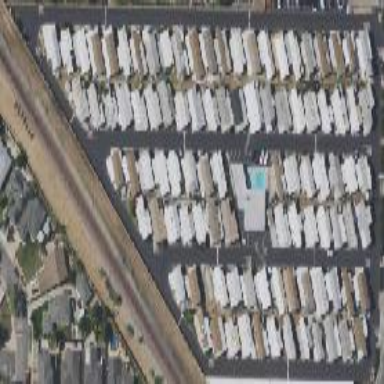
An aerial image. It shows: Residential area designated as trailer park.